Interaction volume radius: 5 \u00c5
Interaction volume height: 20 \u00c5
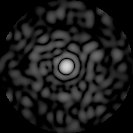
Disorder parameter: 0.8291